Question: I am trying to put a '<form:checkbox>' to the left of a '<form:label>' using the code below:
'''
<form:checkbox path="acceptTerms" id="acceptTerms"/>
<form:label path="acceptTerms">Accept Terms</form:label>
'''
However, when I do that, it looks like this:

I have tried display:inline, float:left, and everything else i can find. But it just doesn't work.
The HTML code generated is:
'''
<input id="acceptTerms" name="acceptTerms" type="checkbox" value="true">
<input type="hidden" name="_acceptTerms" value="on">
<label for="acceptTerms">Accept Terms</label>
'''
I appreciate any help! Thank you.
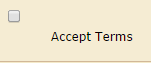
Answer: The problem probably isn't in spring, but rather is an issue with your CSS. You should check in firebug (or something similar) to see what's being loaded, and what is affecting your control and label. You should then be able to pinpoint the code you need to change.